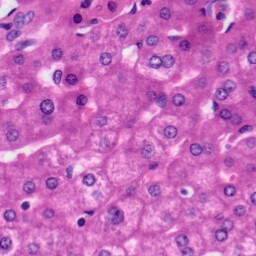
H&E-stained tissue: Liver